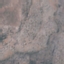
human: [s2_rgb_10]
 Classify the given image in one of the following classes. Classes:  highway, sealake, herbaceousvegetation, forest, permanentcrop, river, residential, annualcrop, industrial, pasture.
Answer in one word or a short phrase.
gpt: HerbaceousVegetation